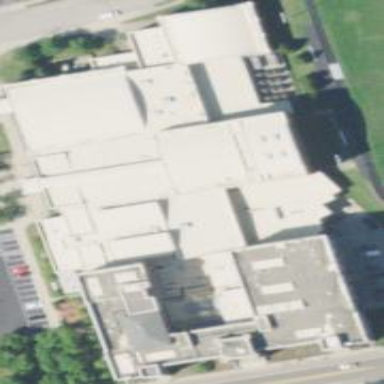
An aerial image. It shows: School building.